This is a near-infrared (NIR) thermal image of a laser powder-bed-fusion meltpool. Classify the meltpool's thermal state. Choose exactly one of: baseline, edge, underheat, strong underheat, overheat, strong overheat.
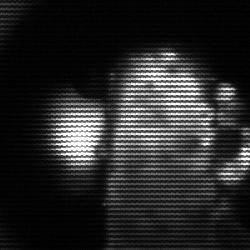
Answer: strong underheat